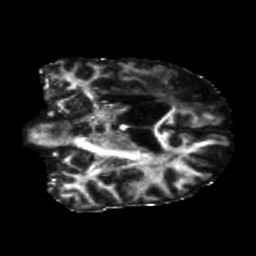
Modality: FA
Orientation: coronal
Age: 56
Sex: male
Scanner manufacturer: siemens
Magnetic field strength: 3 T
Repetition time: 5.25 s
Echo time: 0.08 s